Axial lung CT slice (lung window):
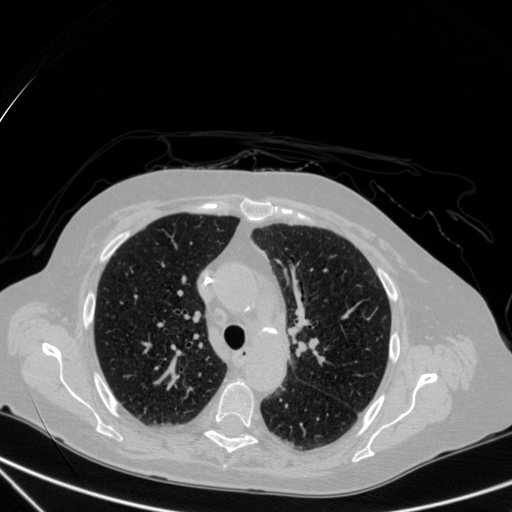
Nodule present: no